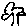
Label: tree